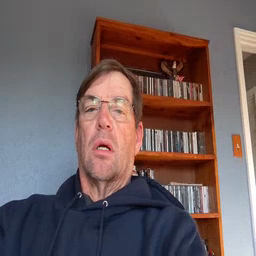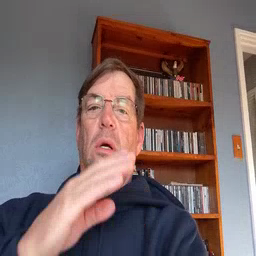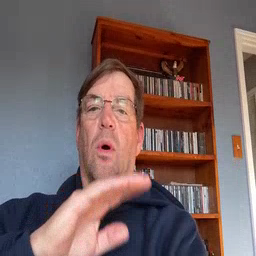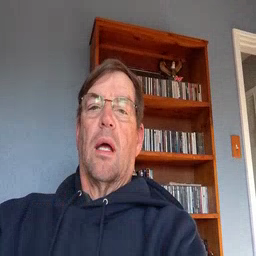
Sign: quiet